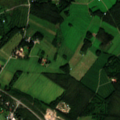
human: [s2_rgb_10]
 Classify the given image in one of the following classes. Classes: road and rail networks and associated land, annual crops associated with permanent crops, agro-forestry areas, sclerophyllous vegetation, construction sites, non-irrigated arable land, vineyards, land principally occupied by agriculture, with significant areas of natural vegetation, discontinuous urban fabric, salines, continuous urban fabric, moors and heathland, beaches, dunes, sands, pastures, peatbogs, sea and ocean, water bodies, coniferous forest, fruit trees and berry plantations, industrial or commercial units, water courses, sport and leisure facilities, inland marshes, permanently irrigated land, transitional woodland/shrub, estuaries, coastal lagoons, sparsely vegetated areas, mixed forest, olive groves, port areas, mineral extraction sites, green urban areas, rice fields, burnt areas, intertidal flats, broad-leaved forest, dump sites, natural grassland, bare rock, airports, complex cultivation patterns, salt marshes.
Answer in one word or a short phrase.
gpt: discontinuous urban fabric, non-irrigated arable land, land principally occupied by agriculture, with significant areas of natural vegetation, coniferous forest, mixed forest